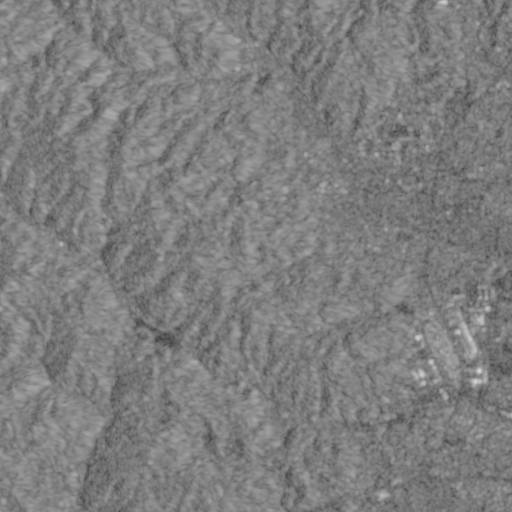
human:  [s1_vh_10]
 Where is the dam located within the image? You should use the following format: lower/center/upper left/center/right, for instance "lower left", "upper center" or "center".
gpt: The dam is located in the lower center of the image.
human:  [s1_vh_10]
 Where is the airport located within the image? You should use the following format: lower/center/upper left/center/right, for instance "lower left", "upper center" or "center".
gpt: There is no airport in the image.

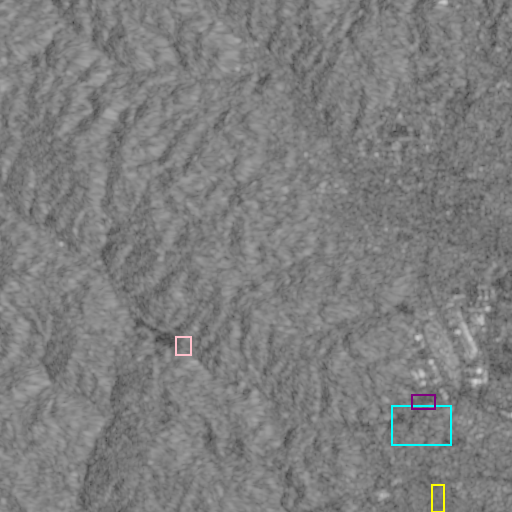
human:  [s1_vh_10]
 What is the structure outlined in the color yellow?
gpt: The structure outlined in yellow is a crop field.
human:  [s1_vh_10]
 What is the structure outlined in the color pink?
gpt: The structure outlined in pink is a dam.
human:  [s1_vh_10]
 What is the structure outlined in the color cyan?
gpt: The structure outlined in cyan is a park.
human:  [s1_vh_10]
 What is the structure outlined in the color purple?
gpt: The structure outlined in purple is a parking lot.
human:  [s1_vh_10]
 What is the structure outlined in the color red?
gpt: There is no red outline.